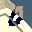
Label: 0